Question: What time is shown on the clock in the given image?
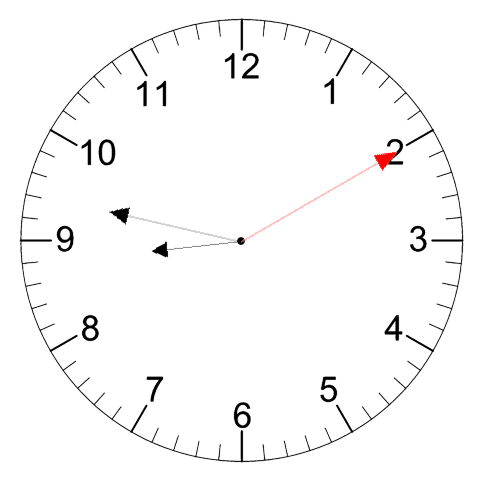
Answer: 08:47:10